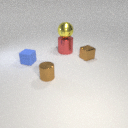
small brown metal cylinder to the left of small brown metal cube